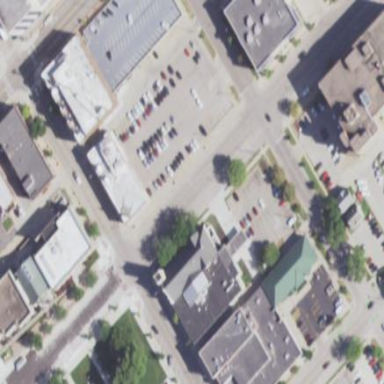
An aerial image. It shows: Street-side parking area with parallel orientation on asphalt surface.